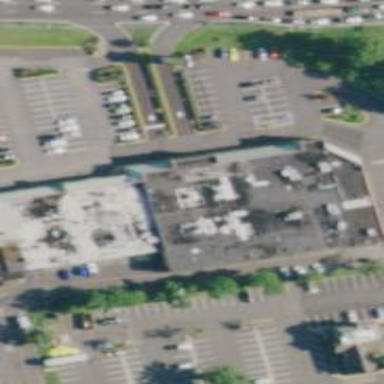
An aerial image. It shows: Healthcare clinic.